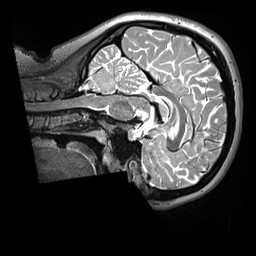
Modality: T2w
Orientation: sagittal
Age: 21
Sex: female
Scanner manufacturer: siemens
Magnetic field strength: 3 T
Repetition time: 3.2 s
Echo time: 0.408 s